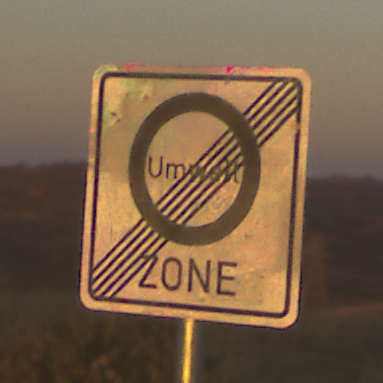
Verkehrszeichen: EndeUmweltzone
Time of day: SunriseSunset
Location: Outdoor (Nature)
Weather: Clear
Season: NotSpecified
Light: Natural